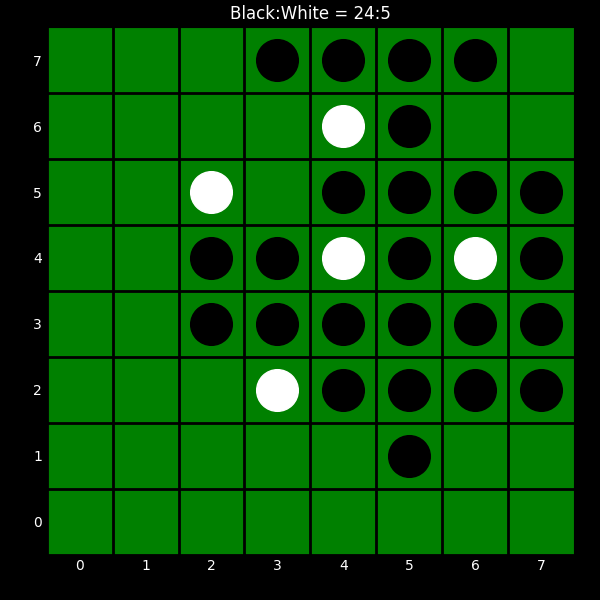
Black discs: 24
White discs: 5